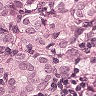
Metastatic tissue present: yes